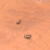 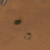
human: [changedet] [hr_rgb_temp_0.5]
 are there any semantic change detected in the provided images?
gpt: There is no change to mention.